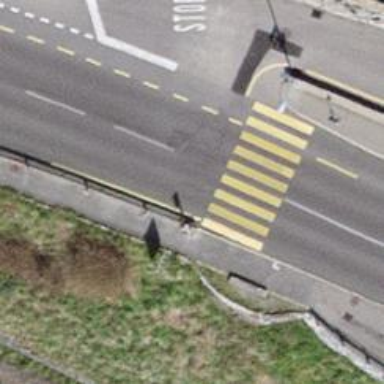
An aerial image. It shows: Marked crossing with zebra stripes on the road.